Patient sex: M
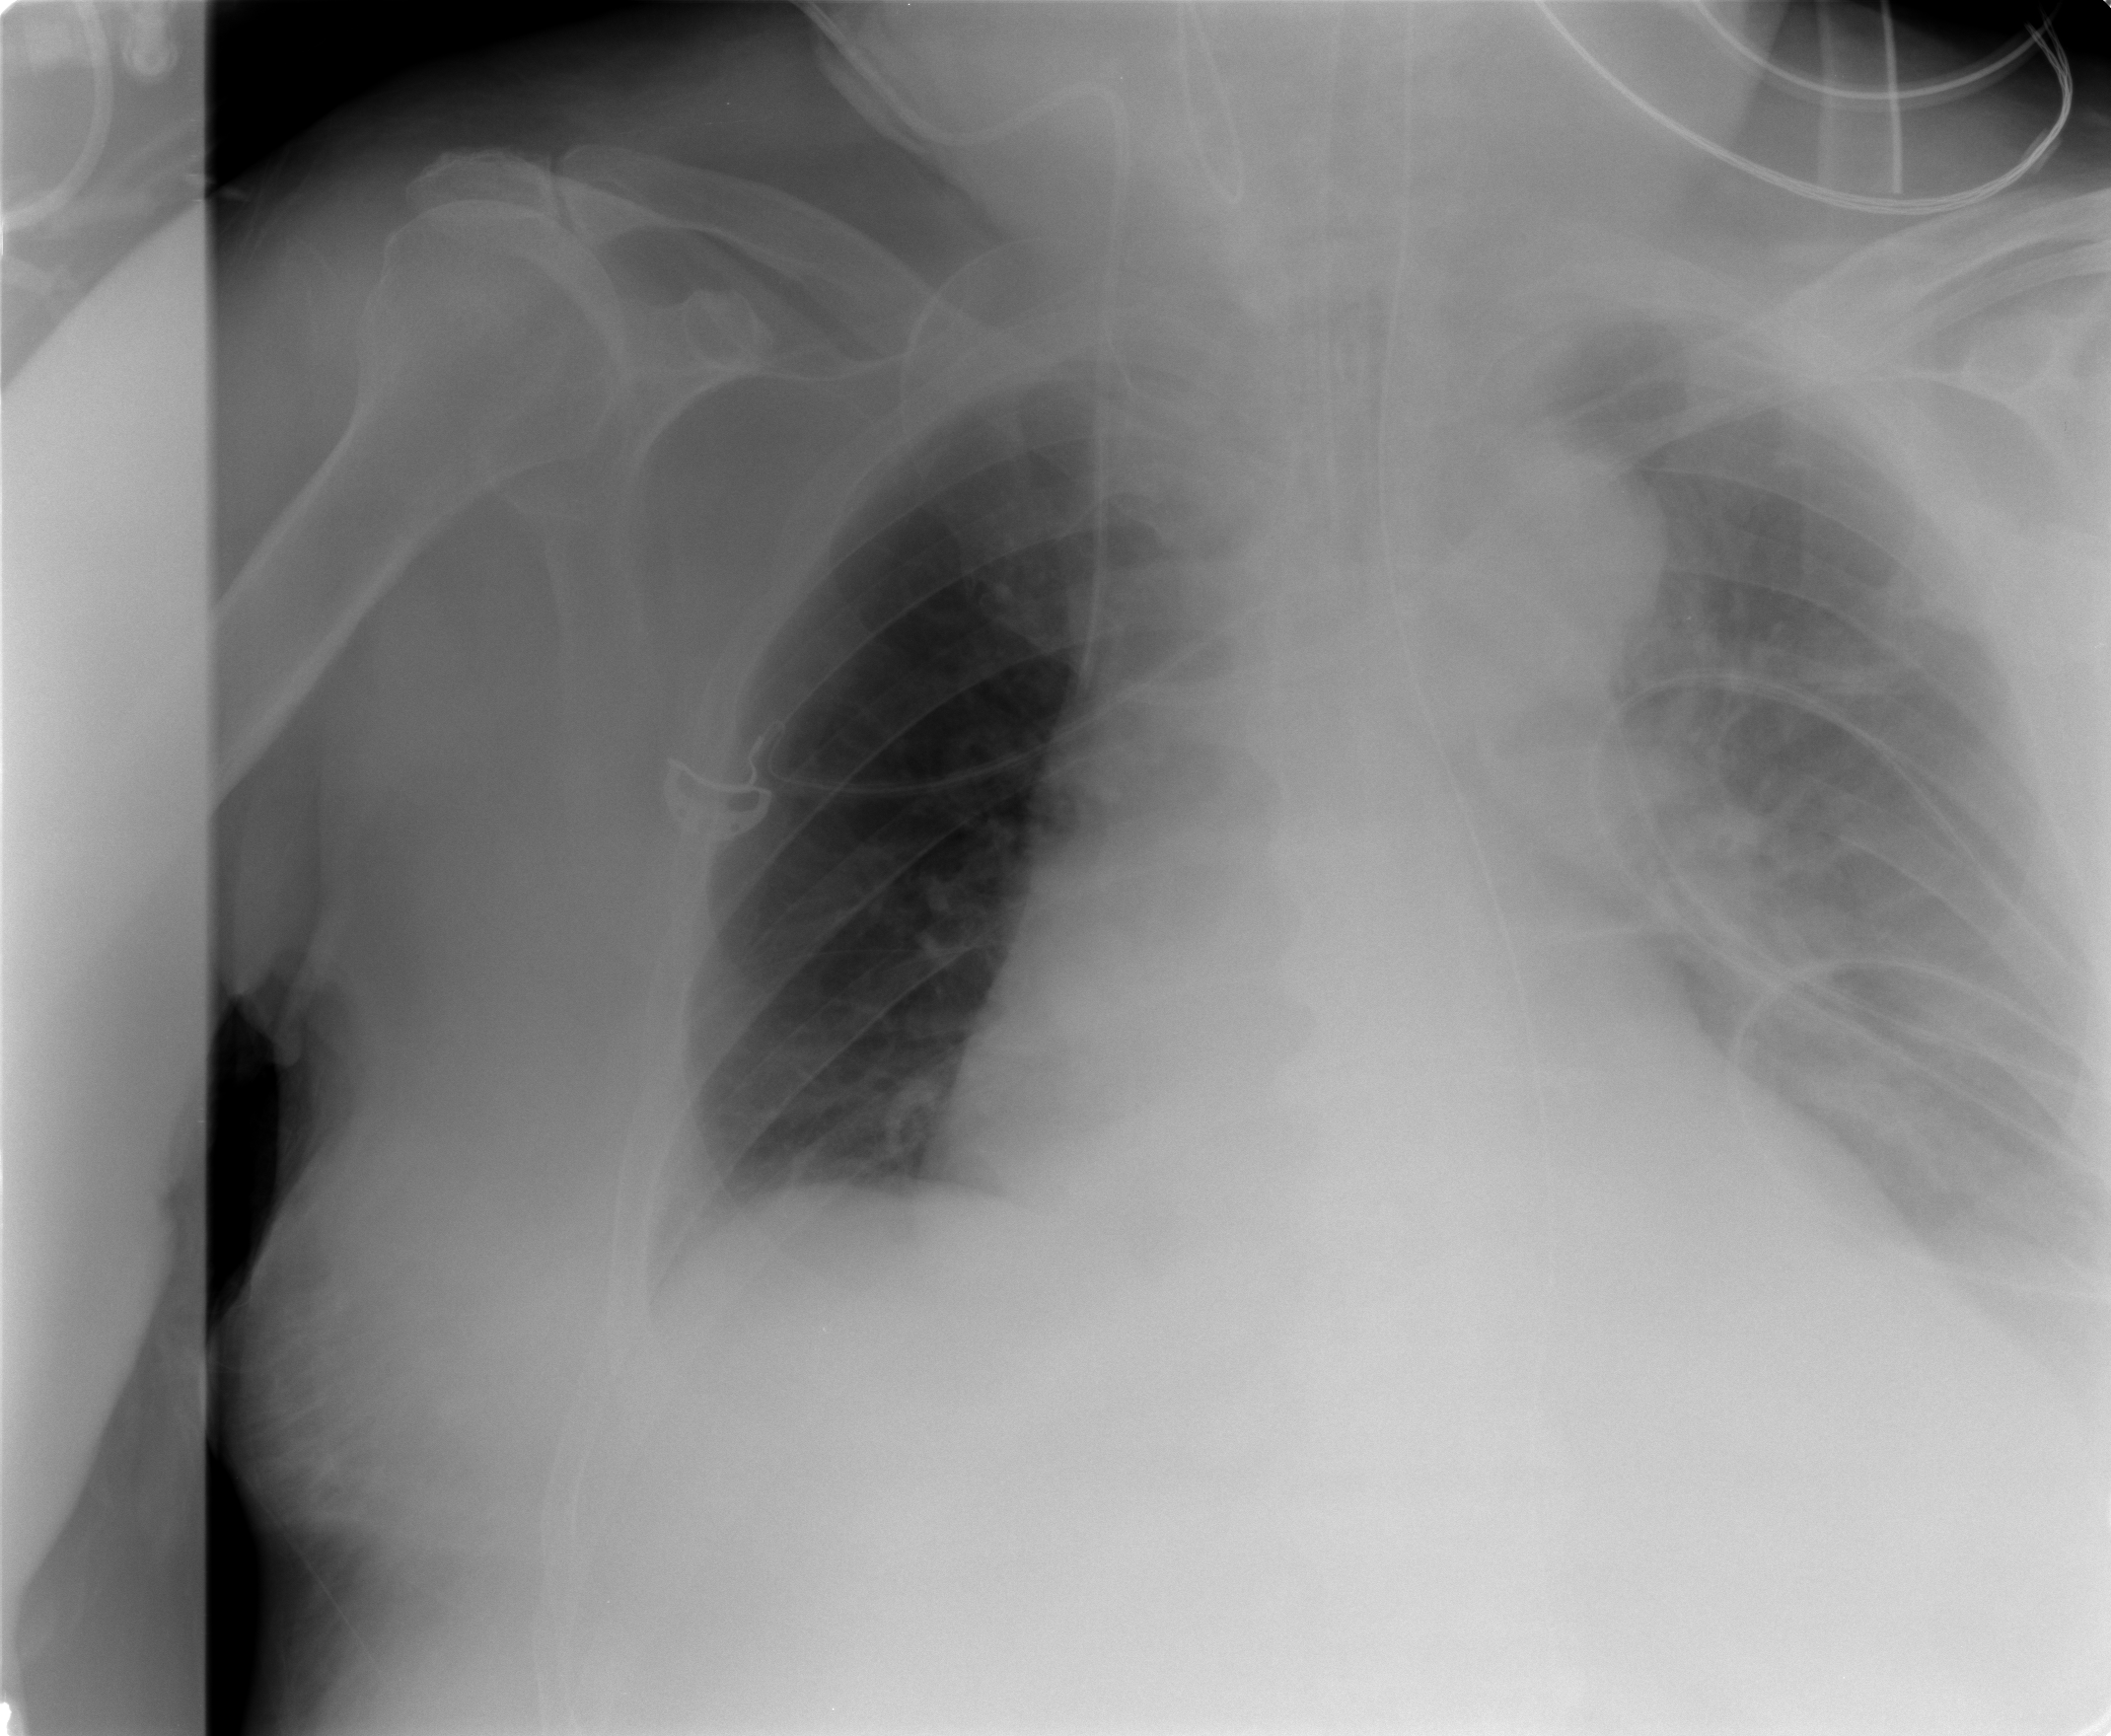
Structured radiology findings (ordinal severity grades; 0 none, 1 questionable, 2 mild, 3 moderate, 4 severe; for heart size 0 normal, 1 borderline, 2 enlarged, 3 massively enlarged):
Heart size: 2
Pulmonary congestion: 0
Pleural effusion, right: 0
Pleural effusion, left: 1
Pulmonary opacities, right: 0
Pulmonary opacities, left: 0
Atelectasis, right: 2
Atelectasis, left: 2